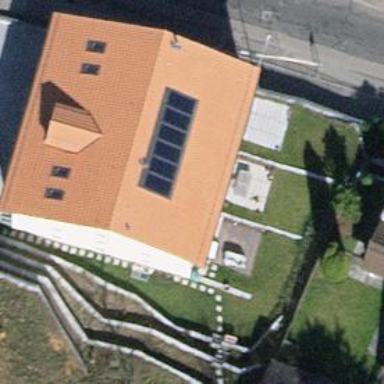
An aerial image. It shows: Building with tiled roof.